Question: I have an iPhone app with UIViewControllerBasedStatusBarAppearance set to NO. Not on any device I have tested with (iPhone 4, 5, 5s, 5c, iPad 4ish) is the status bar visible. Except on the iPad mini (1st gen).
Using iOS SDK is 7.1.
The status bar is visible on iPad mini 1st gen. I expect the status bar to be hidden on this setup as well.
I even tried adding '[[UIApplication sharedApplication] setStatusBarHidden:NO];' to 'didFinishLaunchingWithOptions' but it's not changing anything.
Status Bar Style is also set to "Hide during application launch".
The iPad mini runs iOS 7.1.
Yes, it's an edge case but I just can't get it to come up with expected results this time.
One more bit of info: I'm using cocos2d-iphone v2.1. Never ran into this problem before as I have released a bunch of apps with the same engine.
This is the setup:

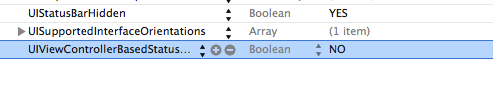
Answer: This is a bug in the iPad Mini iOS version 7.1.
In typical fashion, they fixed one problem (a blank status bar) and created another one.
Be sure to report the error to Apple.